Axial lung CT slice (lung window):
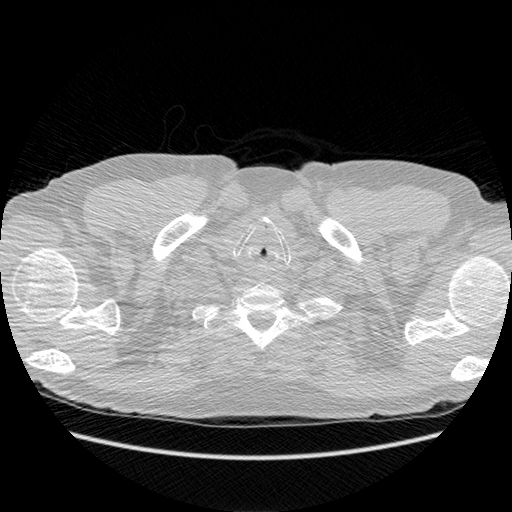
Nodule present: no